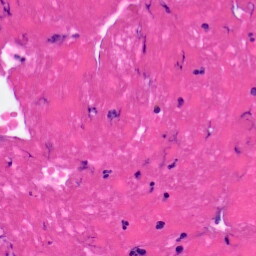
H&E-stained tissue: Pancreatic